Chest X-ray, AP view. Patient: 33 years old, sex M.
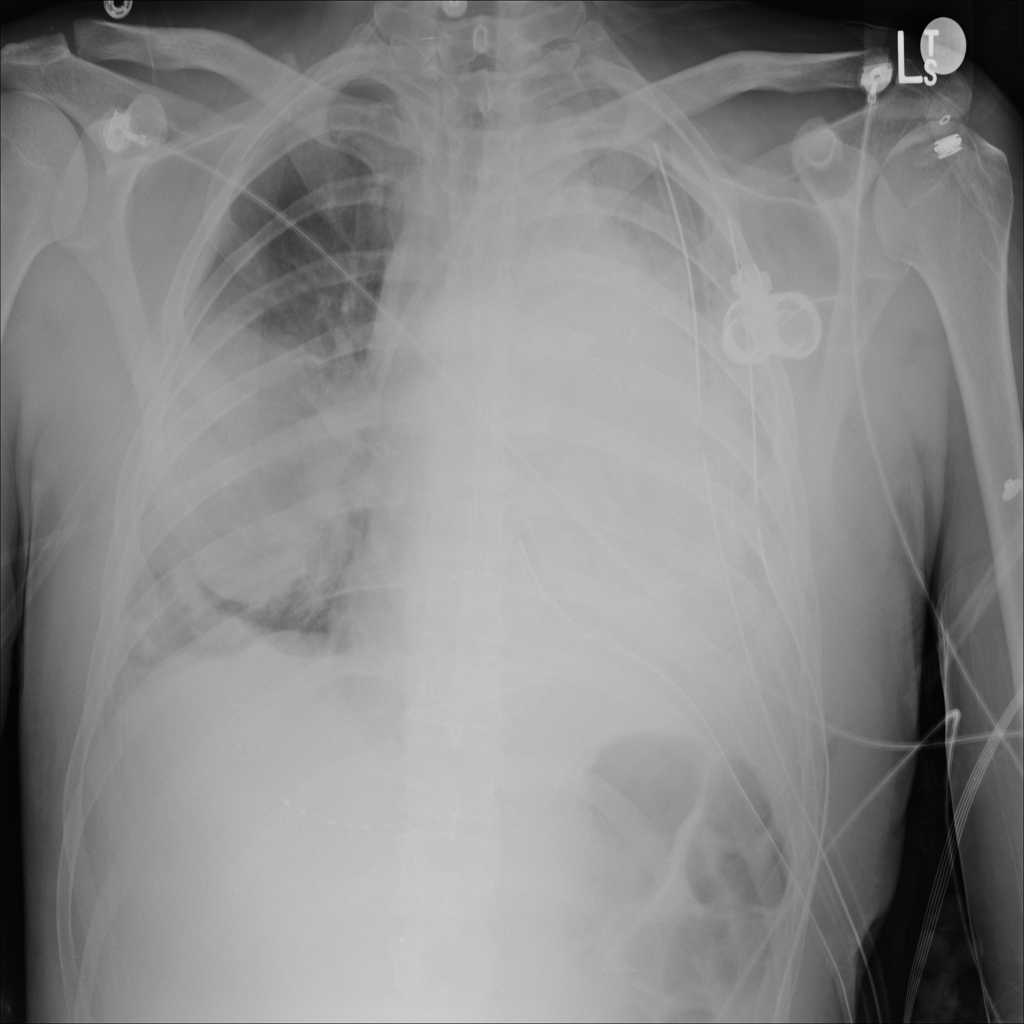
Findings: Emphysema